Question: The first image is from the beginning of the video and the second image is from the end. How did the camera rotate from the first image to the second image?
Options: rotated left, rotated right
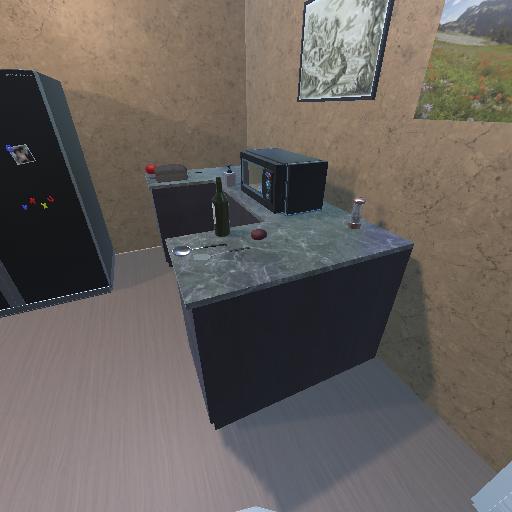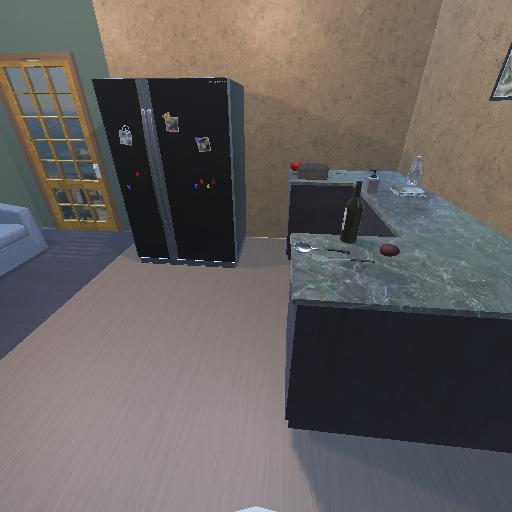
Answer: rotated left